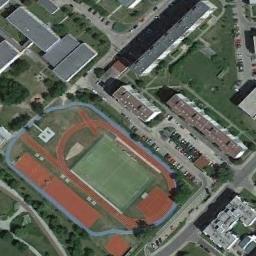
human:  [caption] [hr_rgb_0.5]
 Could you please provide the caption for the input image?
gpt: A track and field is built in the middle of a residential area, Surrounded by a lot of vegetation .

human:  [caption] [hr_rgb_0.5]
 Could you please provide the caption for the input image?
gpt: The ground track field with a football field is surrounded by some buildings .

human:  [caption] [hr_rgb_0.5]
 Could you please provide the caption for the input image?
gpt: There are many buildings next to the ground track field .

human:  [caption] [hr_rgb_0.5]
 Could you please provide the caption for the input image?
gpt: There is a small track in the upper left corner .

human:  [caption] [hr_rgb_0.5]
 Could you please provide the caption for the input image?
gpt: There are some buildings around the ground track field with a red track .